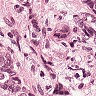
Metastatic tissue present: yes